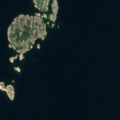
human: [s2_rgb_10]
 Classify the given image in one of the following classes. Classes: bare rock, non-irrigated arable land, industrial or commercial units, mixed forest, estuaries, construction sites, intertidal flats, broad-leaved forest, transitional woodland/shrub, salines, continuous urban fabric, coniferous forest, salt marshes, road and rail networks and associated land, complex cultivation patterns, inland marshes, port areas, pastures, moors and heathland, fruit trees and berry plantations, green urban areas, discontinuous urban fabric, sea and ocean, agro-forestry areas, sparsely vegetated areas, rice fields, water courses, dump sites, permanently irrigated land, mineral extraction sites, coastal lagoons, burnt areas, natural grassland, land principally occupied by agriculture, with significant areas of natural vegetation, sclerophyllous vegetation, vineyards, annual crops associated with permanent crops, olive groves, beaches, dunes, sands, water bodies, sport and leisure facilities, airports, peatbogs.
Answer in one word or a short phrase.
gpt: sea and ocean